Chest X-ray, AP view. Patient: 35 years old, sex F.
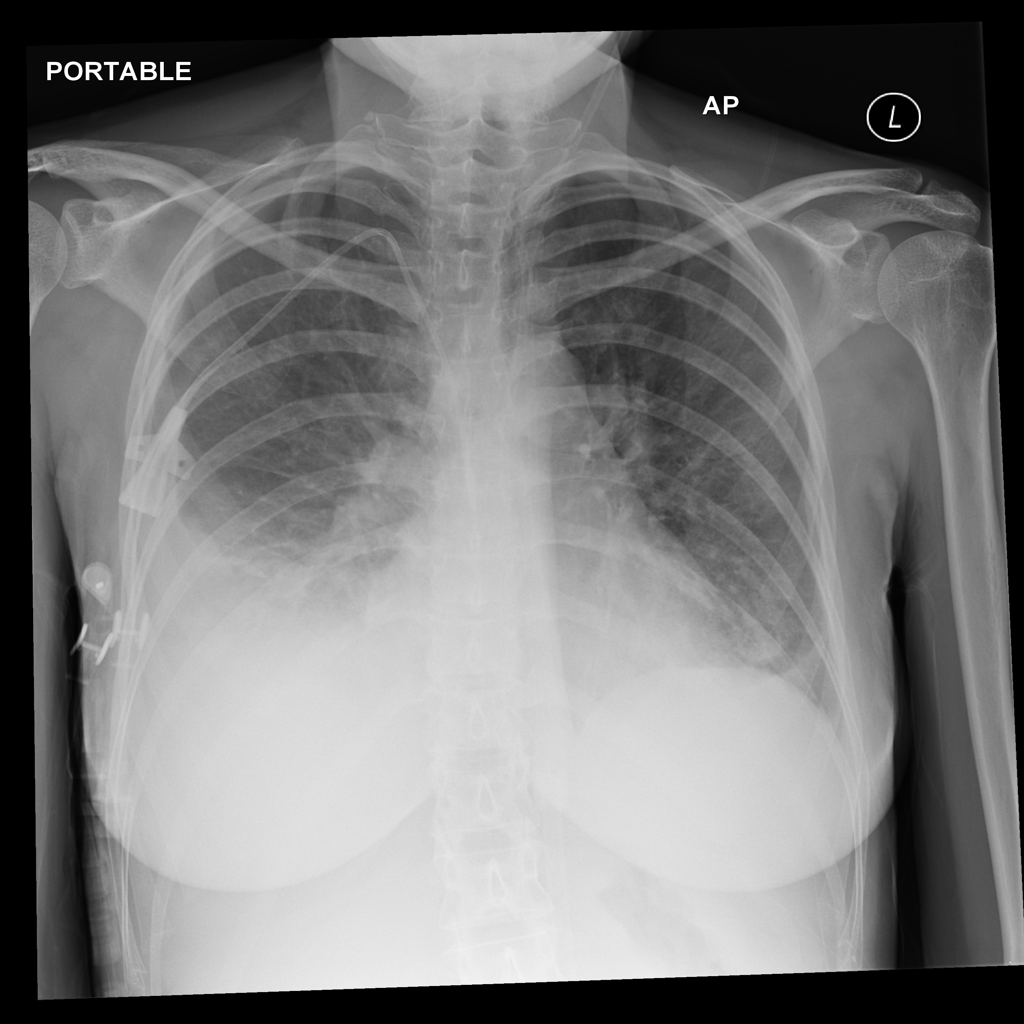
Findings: Effusion, Infiltration